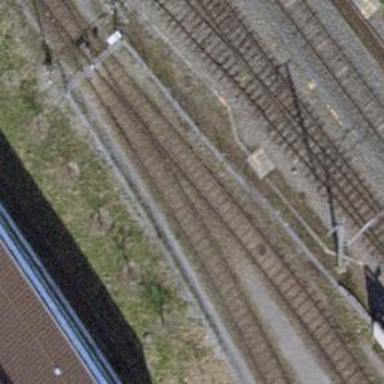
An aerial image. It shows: Single-track spur railway line.